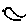
Label: bird